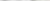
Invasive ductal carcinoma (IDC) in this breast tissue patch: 0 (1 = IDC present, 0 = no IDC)